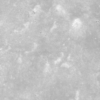
Label: not_dusty